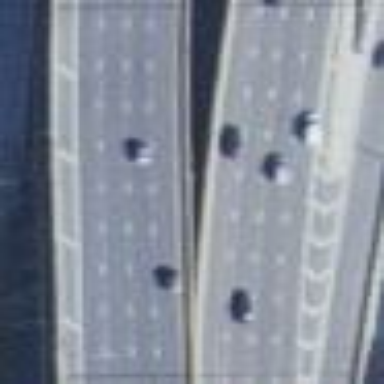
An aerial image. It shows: Man-made bridge.